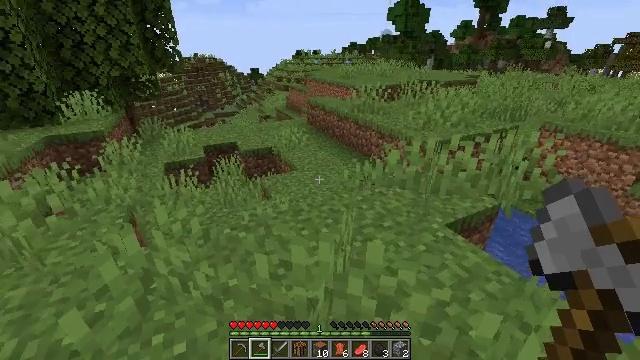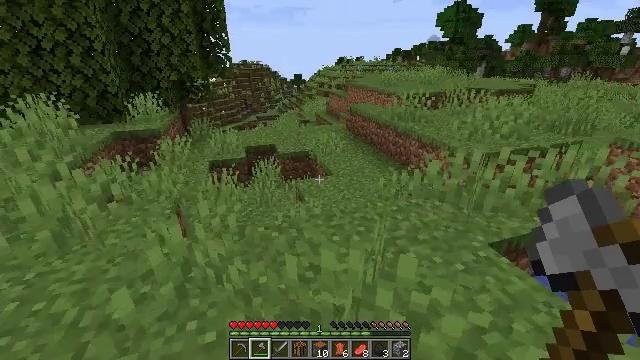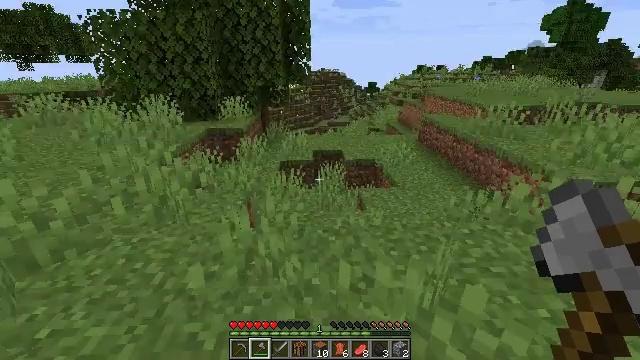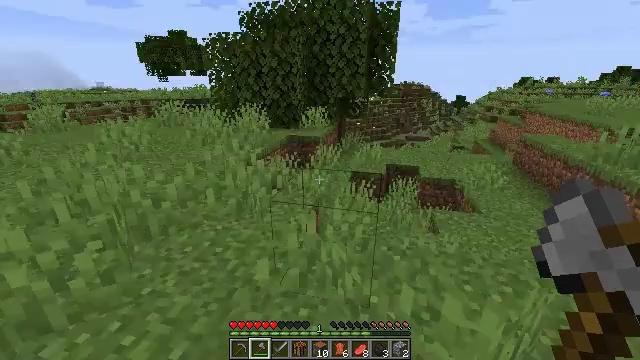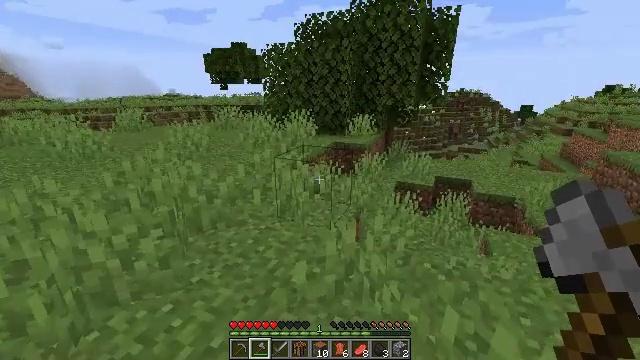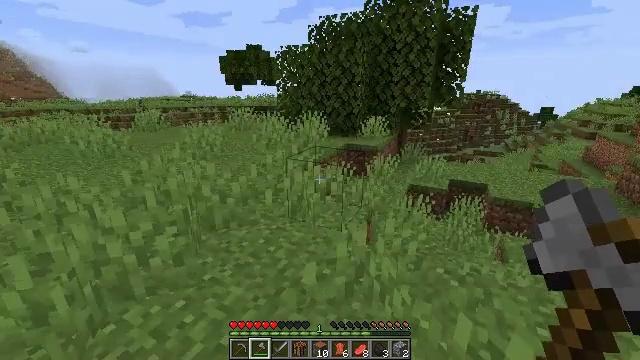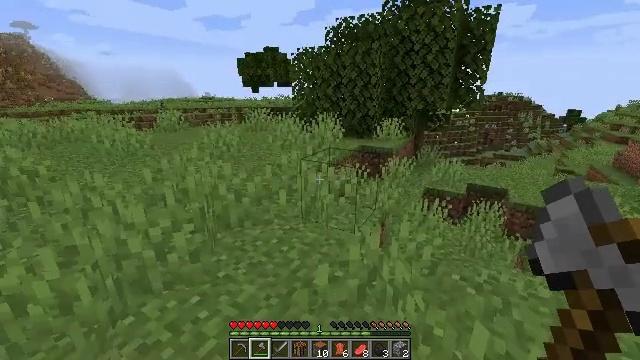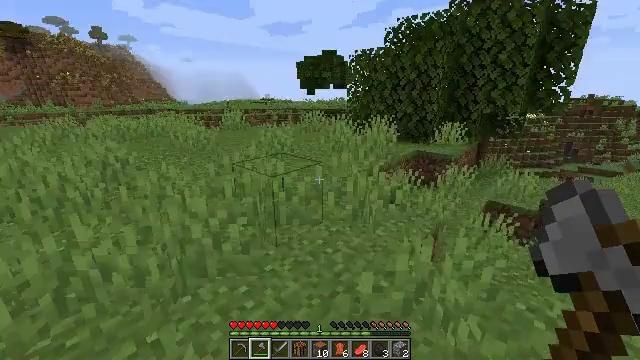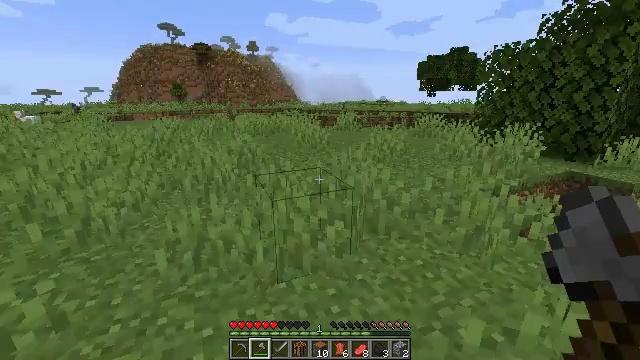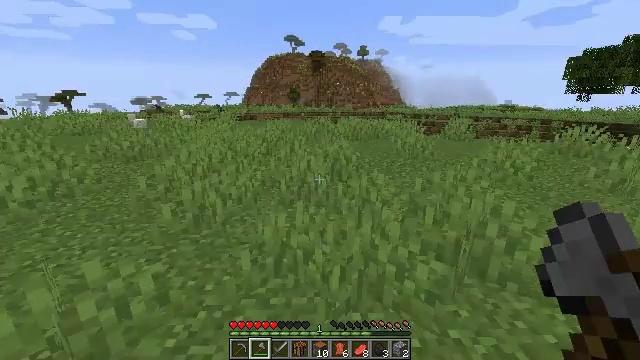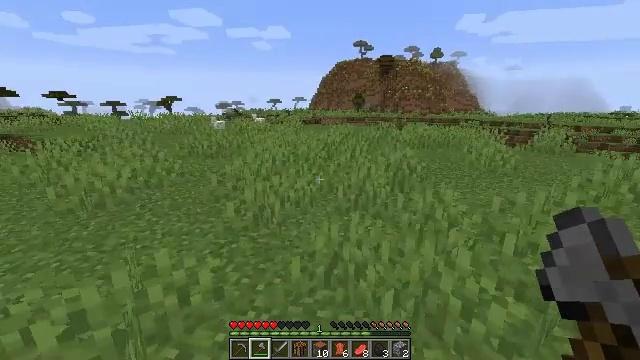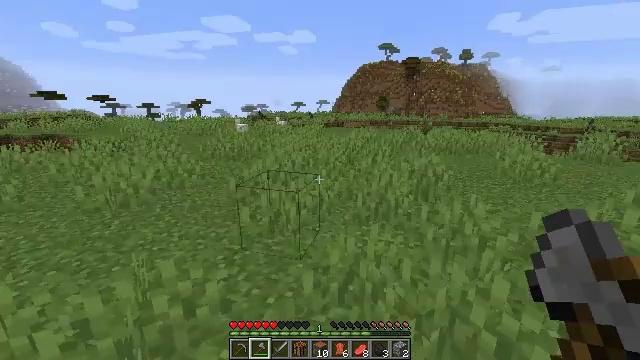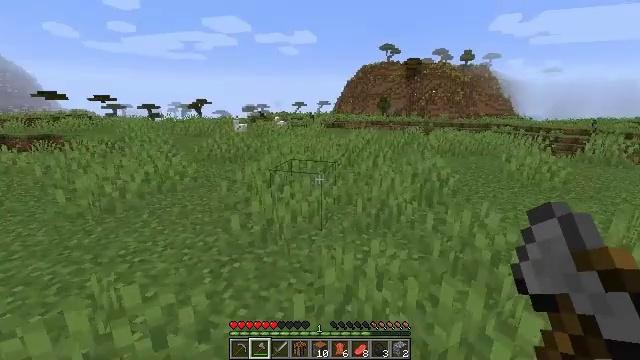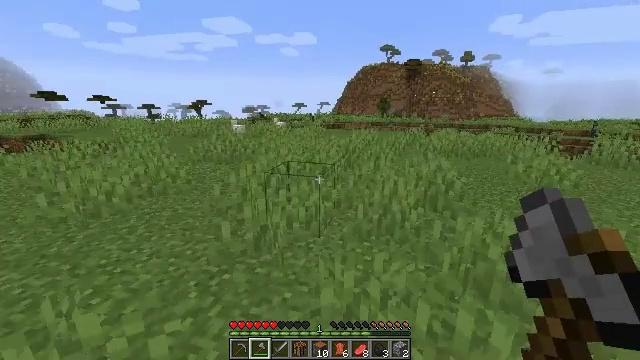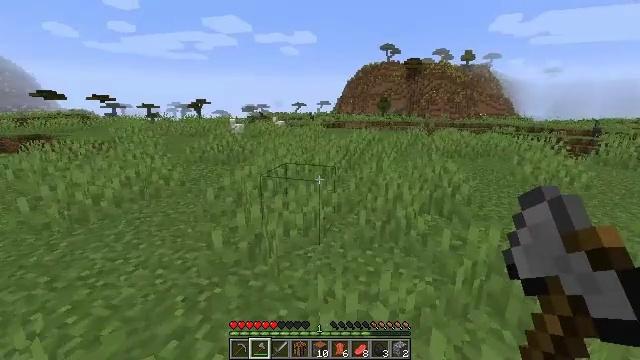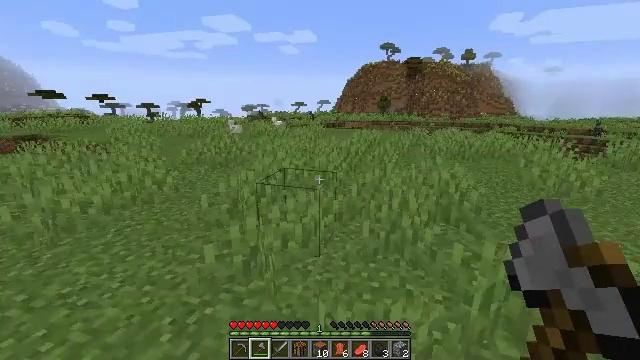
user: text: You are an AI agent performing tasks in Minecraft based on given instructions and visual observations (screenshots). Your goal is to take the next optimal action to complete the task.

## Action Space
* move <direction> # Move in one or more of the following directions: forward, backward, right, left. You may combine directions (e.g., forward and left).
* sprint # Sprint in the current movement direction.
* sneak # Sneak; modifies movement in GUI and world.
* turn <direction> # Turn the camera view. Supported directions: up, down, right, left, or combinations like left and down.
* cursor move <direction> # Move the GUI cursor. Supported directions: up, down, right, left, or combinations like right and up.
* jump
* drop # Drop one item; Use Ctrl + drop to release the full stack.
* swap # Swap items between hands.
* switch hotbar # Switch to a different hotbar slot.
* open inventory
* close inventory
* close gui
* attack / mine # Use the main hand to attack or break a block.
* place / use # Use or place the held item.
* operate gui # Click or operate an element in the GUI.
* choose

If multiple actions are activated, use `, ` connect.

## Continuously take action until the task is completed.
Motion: motion action
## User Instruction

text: Hunt a chicken.
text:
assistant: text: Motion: turn left and up
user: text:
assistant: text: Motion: turn left and up
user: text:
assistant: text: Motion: turn left and up
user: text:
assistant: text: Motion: turn left and up
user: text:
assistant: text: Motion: turn left
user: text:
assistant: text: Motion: turn left
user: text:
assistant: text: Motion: move forward, turn left
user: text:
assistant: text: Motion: move forward, turn left
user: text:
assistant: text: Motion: move forward, turn left
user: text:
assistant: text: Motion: move forward, turn left and up
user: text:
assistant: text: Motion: move forward, turn left
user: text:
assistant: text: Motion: move forward
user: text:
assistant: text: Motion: move forward
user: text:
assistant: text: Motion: move forward
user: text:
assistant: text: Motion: move forward
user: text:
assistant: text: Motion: move forward
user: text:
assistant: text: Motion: move forward
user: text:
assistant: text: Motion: move forward, turn left
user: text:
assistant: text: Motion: move forward, turn left
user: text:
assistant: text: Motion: move forward, turn left
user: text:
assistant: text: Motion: move forward
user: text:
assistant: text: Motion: move forward
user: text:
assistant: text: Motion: move forward, turn left
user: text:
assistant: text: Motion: move forward
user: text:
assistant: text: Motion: move forward, sprint
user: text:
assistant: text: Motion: move forward, sprint
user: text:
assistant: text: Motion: move forward, sprint
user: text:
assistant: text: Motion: move forward, sprint
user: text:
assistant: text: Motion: move forward, sprint
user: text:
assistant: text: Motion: move forward, sprint